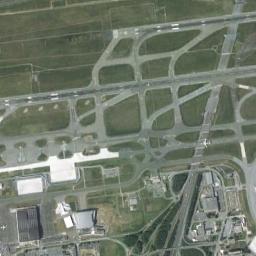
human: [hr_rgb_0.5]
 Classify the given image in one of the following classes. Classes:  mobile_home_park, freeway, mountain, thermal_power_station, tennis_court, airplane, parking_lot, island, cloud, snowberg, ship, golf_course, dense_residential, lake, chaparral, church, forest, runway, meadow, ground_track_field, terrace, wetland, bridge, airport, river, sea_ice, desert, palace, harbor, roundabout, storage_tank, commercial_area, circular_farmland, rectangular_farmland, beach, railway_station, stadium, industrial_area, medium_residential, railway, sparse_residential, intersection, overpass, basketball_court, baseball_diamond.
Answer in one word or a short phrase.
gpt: airport